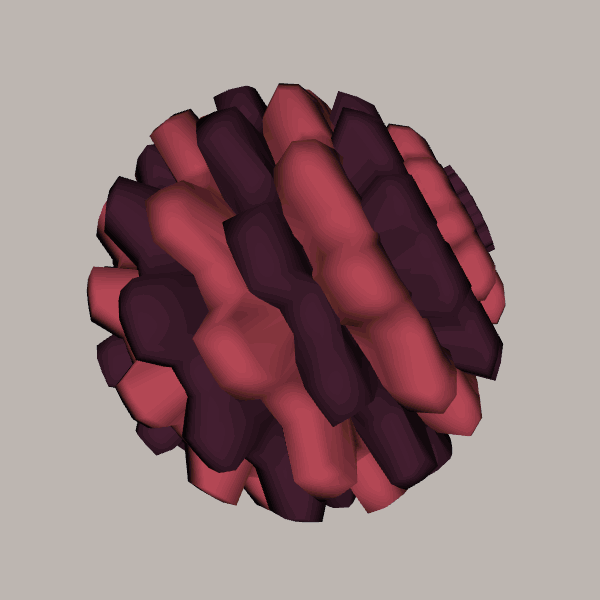
Background: light